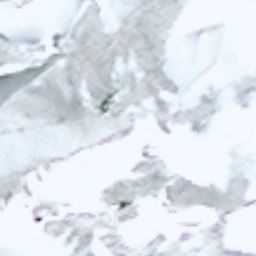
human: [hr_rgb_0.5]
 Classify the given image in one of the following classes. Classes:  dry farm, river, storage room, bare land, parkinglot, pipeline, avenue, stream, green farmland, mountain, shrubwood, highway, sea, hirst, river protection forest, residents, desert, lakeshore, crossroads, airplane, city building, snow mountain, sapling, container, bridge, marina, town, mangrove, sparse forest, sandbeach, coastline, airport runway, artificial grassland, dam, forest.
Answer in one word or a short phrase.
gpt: snow mountain